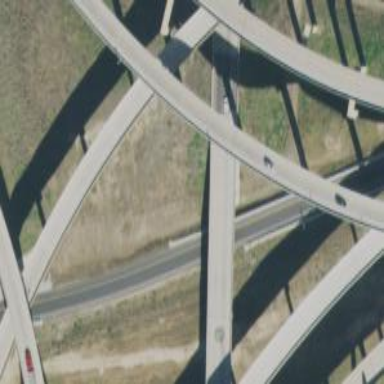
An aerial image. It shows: Bridge over motorway.